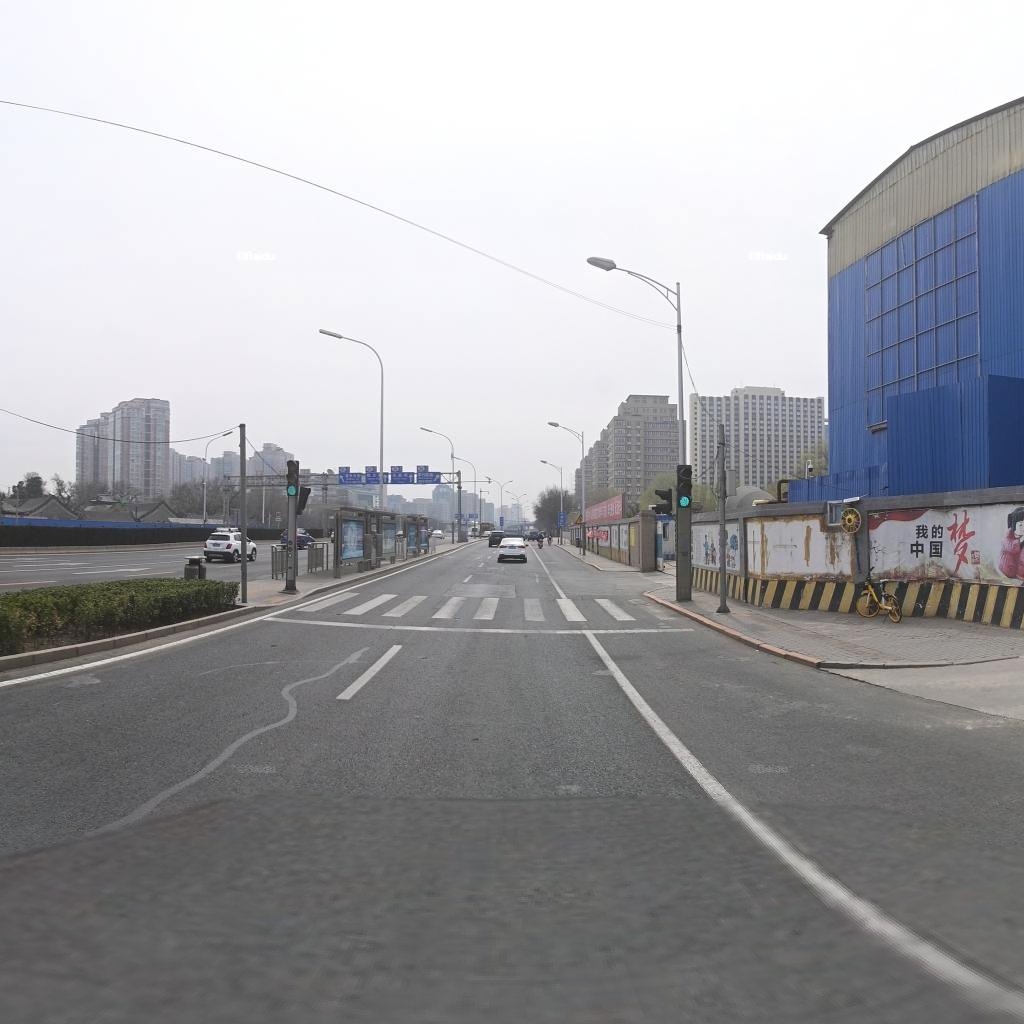
Region: Haidian
Road damage annotations: longitudinal patch, transverse patch